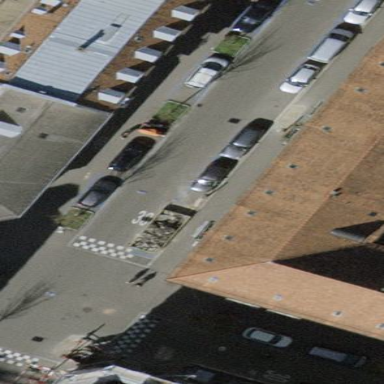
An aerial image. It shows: Parking lane designated for parking.